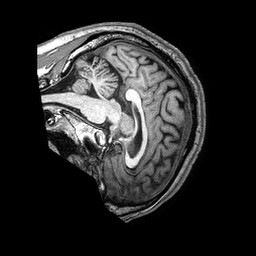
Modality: T1w
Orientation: sagittal
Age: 53
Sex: male
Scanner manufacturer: philips
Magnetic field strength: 3 T
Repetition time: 0.006797 s
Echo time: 0.003137 s